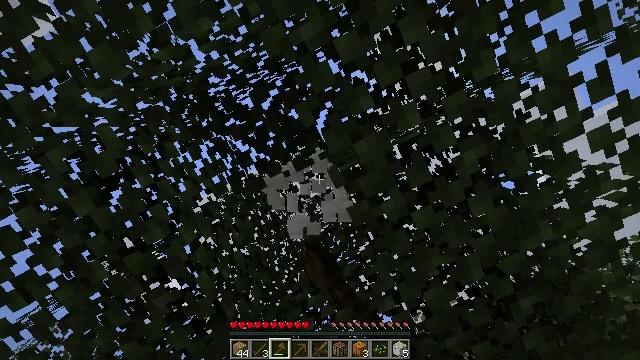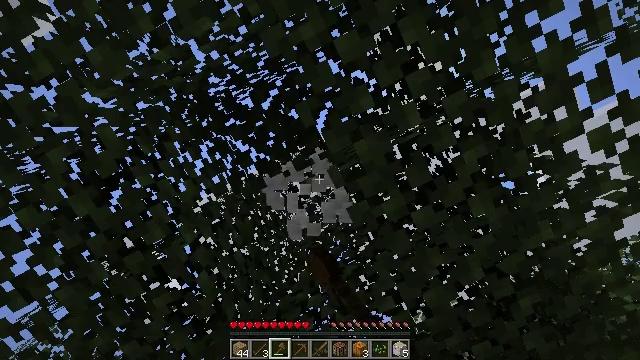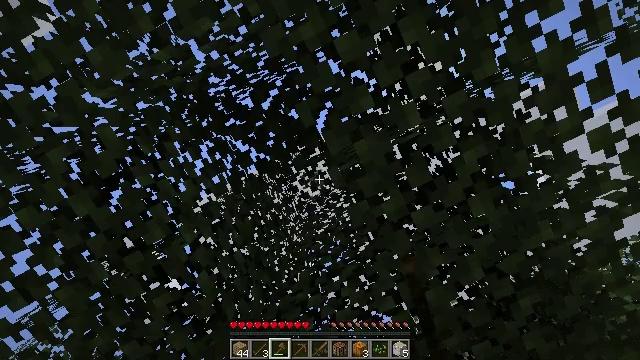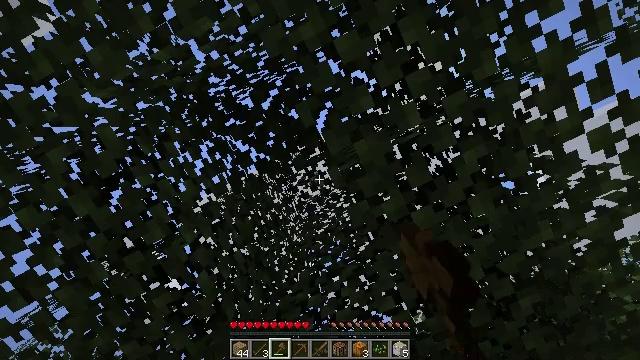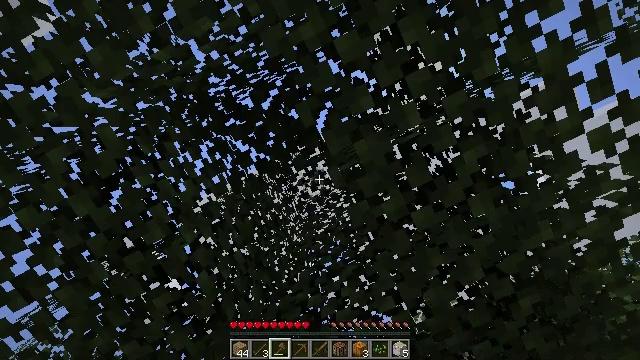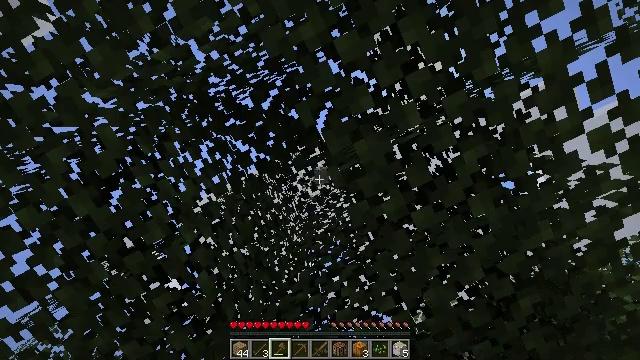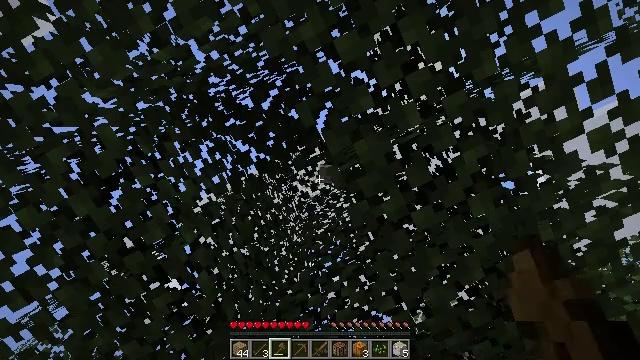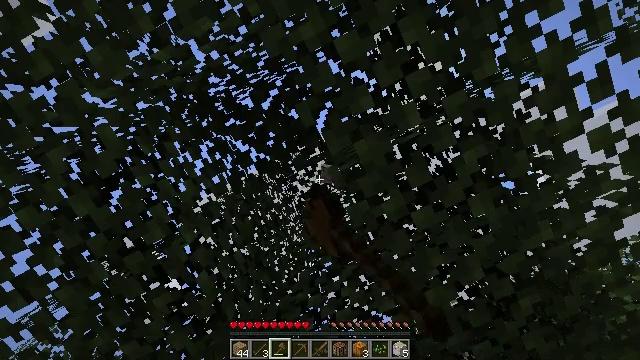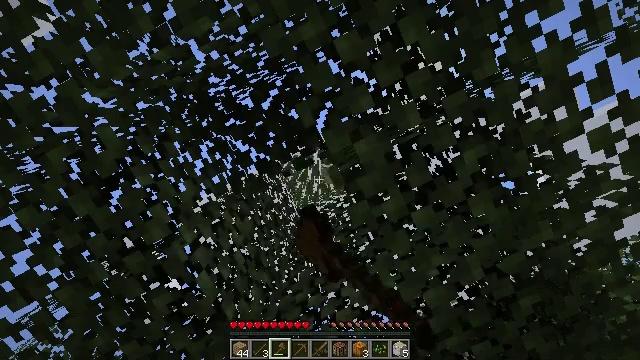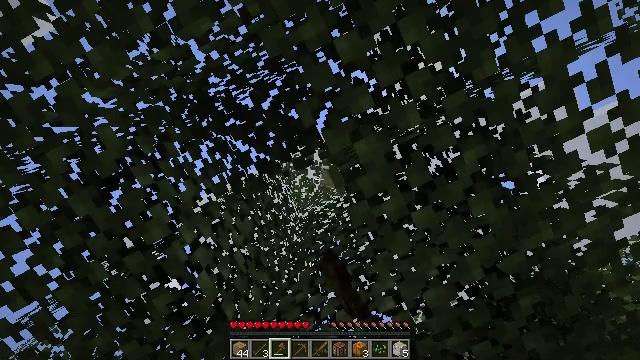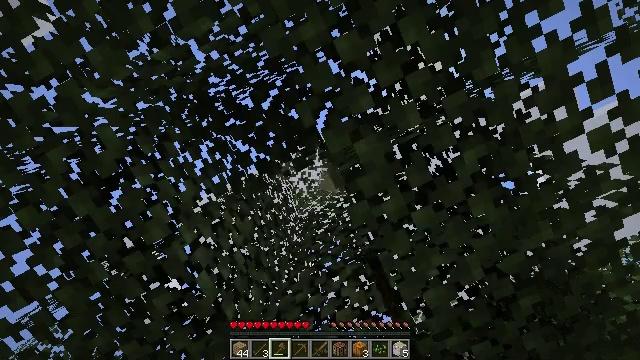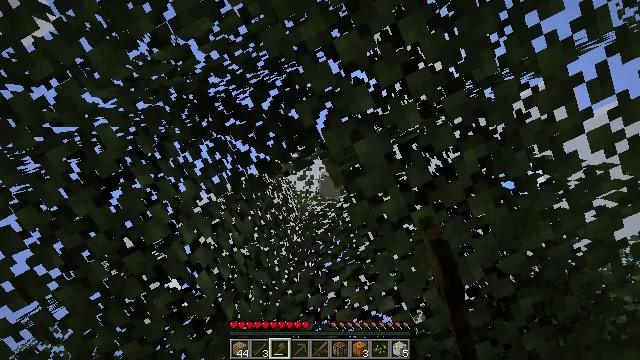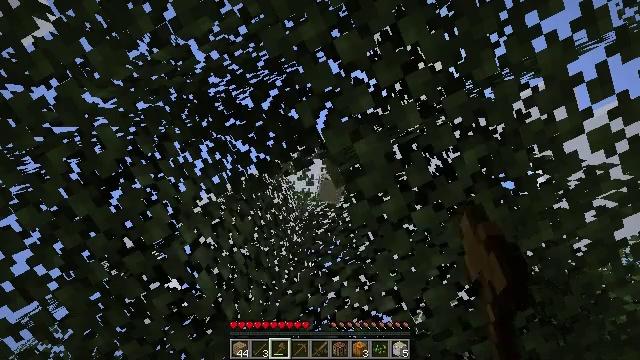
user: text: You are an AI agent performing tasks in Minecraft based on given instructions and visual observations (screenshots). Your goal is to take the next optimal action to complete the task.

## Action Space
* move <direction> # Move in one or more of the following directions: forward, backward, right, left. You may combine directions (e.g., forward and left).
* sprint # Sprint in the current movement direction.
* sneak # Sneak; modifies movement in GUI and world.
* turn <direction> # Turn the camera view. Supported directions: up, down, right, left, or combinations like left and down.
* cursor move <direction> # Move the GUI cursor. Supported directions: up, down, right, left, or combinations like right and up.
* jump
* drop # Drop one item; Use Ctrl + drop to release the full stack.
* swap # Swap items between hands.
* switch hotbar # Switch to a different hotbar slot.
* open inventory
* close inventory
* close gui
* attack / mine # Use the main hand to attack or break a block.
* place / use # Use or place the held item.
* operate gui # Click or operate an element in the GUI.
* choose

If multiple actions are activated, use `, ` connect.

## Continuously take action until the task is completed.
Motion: motion action
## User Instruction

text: Clear birch leaves to get saplings.
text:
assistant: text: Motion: attack / mine
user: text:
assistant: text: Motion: attack / mine
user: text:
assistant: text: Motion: attack / mine
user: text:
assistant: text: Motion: attack / mine
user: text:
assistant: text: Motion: attack / mine
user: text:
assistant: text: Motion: attack / mine
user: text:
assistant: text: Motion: attack / mine
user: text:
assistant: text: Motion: attack / mine
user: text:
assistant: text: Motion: attack / mine
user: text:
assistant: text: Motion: attack / mine
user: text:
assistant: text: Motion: attack / mine
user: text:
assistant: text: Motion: no_op
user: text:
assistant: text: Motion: no_op